Question: I find myself doing a lot of operations on tables where I am not sure about entry count.
I simply guess that it should be lower than 100 and just do '=SUM(A1:A100)'. Now if I have only 2 entries, all the other rows are useless for other things.
How can I solve this problem? Maybe I can automatically detect continuous values without an empty row in between or something?
If I use 100 rows for some formula just to be safe in the future but only 3 rows have values present I just wasted a lot of spreadsheet space making it harder to use and read.
To explain what I mean by saying 'waste of space'.
I don't know how many name:value pairs I will have. Maybe 5 maybe 100. So in this case I have 3 entered but 5 empty columns. That means I have wasted 2 columns of space. When I want to be sure my calculations will handle a lot of values, I just do like '=SUM(A2:A100)' and leave it like that but then it's impossible to place 'another attributes' or 'more values'.
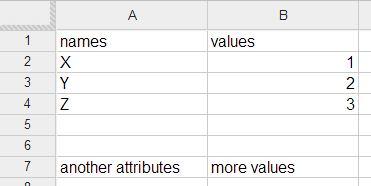
Answer: You can use =CAUNTA() function.
<URL>